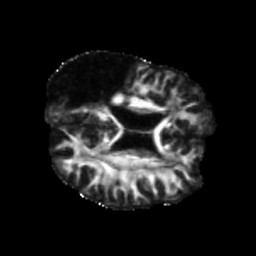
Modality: FA
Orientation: axial
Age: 58
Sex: male
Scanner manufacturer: siemens
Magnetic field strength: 3 T
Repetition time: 5.47 s
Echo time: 0.0854 s